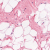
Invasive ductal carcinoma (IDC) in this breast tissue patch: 0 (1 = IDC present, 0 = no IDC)